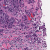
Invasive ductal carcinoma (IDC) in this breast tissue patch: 1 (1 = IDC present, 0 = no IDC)